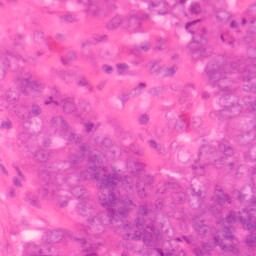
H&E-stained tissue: Colon